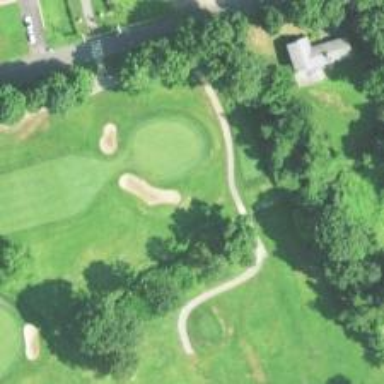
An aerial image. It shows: View of golf hole.